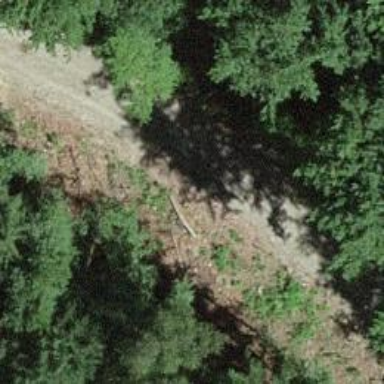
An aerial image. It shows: Unpaved track with grade2 quality type.